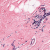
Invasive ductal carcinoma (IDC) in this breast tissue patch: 0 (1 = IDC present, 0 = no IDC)